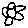
Label: flower